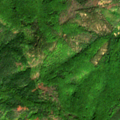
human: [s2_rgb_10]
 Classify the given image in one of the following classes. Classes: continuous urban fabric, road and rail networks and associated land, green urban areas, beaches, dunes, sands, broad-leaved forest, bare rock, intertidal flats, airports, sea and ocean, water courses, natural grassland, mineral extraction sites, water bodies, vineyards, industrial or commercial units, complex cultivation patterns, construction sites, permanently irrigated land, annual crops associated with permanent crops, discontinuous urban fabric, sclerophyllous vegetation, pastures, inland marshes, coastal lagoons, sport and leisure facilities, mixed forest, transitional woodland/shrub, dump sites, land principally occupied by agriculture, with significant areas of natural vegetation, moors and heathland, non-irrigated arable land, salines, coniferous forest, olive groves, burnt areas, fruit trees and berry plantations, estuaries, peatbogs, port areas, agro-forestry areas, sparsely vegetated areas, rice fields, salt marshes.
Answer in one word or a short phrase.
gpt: complex cultivation patterns, broad-leaved forest, mixed forest, transitional woodland/shrub